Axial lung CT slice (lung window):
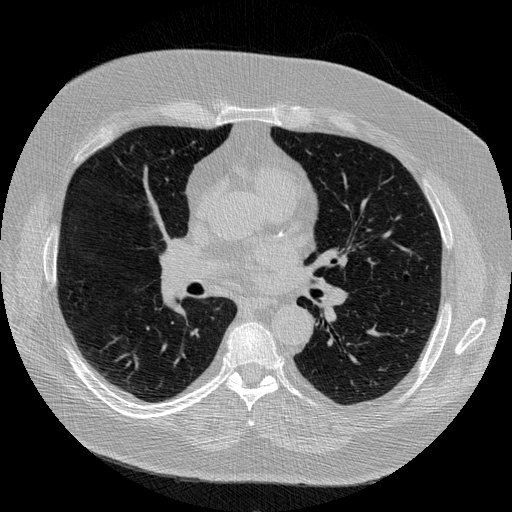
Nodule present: no